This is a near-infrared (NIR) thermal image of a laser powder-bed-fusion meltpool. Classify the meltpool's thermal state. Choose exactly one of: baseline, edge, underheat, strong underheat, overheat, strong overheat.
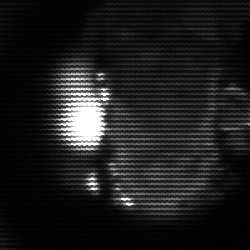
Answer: strong underheat